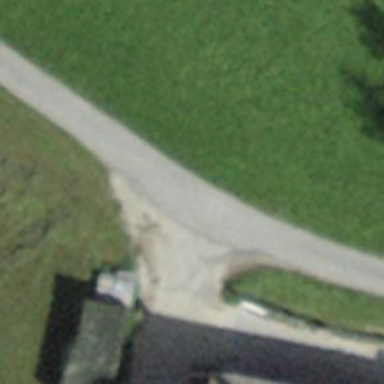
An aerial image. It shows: Unpaved track with grade3 track type.